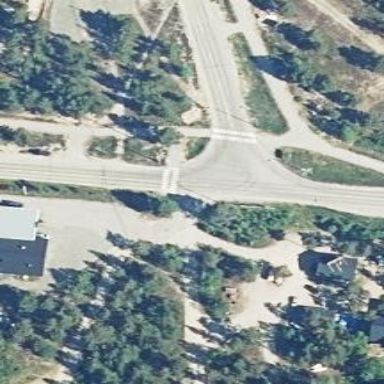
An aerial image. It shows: Asphalt path with zebra crossing for pedestrians.